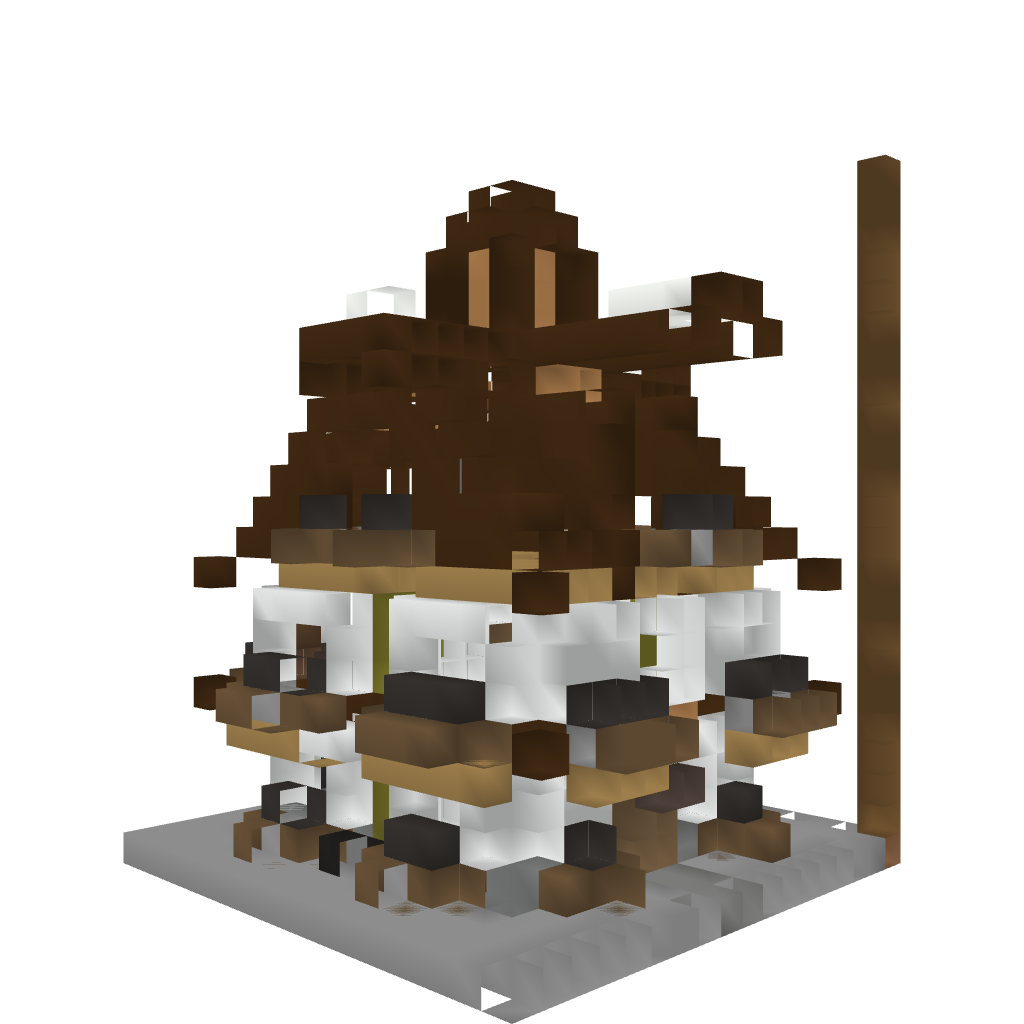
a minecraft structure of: Craft House